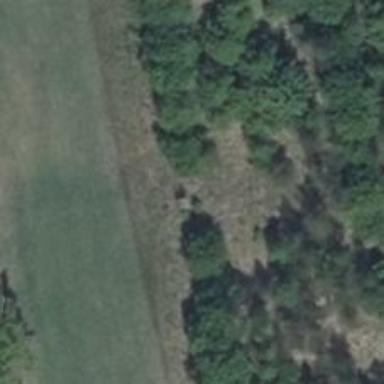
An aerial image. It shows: Hunting stand.